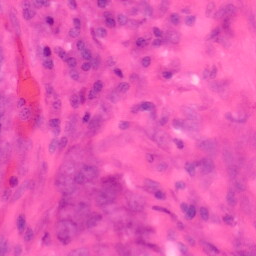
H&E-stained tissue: Colon